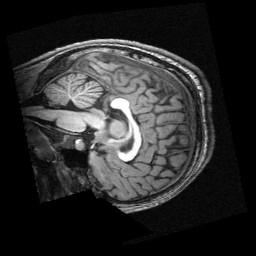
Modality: T1w
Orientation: sagittal
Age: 13
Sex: male
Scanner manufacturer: siemens
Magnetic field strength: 3 T
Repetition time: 2.3 s
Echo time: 0.00336 s